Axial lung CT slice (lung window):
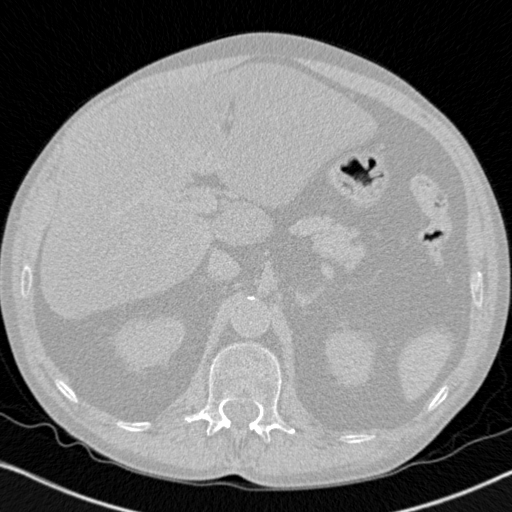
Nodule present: no